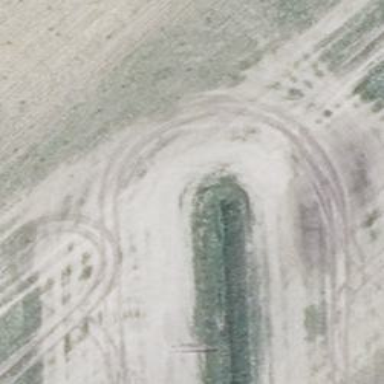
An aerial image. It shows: Culvert tunnel.